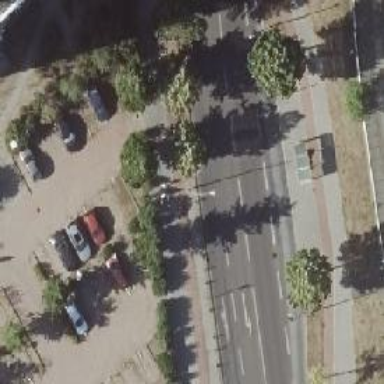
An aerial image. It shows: Secondary road with asphalt surface. There is separate cycle track on the right side and sidewalks on both sides. Lane markings are present on the road.